Aerial crown-view tile of a tropical tree (Barro Colorado Island, Panama), acquired 20250715:
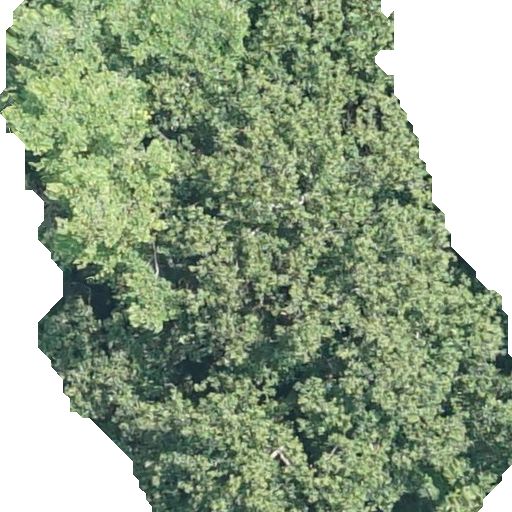
Species: Hieronyma alchorneoides
GBIF accepted scientific name: Hieronyma alchorneoides
Crown area: 338.032 m²